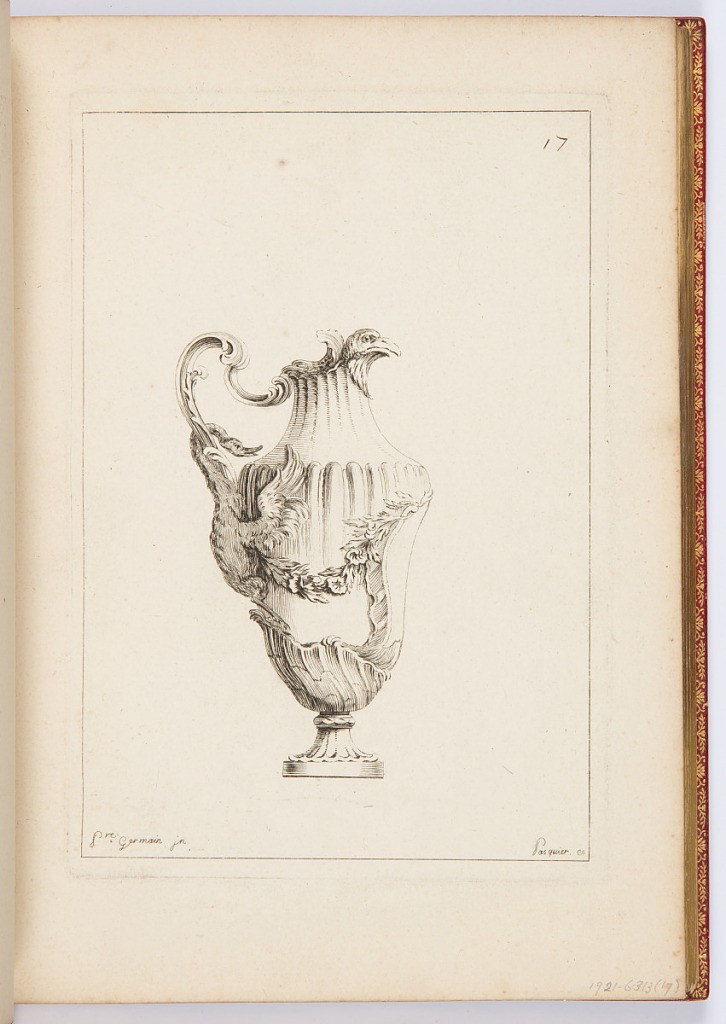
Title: Buirre pour les Évèque
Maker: Pierre Germain, French, 1703 - 1783
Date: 1748
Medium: Etching on laid paper
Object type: Print
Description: Design for a liturgical ewer decorated with ornament motifs including a rooster head, a swan, acanthus leaves, scrolls, fluting, and garland. The plate is signed and numbered.